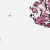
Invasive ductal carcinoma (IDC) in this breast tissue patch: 0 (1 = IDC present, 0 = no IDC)